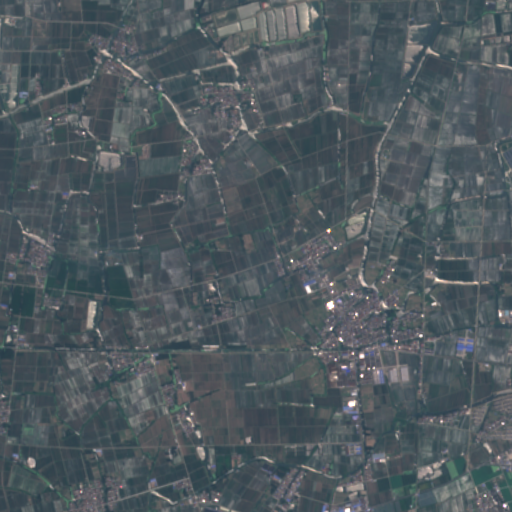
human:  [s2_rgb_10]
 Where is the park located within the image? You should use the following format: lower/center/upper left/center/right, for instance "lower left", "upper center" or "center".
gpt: The park is located in the lower center of the image.
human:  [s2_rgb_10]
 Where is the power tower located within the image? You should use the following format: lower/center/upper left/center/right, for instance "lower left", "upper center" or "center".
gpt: The power tower is located in the lower left of the image.
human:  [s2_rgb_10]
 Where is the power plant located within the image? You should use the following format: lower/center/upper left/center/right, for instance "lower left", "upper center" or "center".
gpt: There is no power plant in the image.